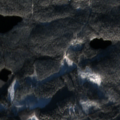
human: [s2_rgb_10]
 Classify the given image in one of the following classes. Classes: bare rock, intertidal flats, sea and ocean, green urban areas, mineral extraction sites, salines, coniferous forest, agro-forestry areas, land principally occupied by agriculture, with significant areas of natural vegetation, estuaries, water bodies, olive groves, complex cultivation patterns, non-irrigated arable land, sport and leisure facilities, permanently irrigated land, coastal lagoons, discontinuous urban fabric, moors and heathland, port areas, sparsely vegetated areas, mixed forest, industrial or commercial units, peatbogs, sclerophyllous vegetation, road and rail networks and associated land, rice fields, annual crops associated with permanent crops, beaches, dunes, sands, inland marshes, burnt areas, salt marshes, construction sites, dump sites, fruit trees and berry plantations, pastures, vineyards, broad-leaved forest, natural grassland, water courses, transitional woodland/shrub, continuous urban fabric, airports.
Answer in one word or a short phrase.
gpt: coniferous forest, mixed forest, transitional woodland/shrub